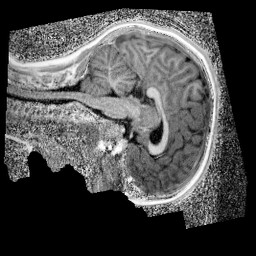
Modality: UNIT1_denoised
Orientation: sagittal
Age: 9
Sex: female
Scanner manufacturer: siemens
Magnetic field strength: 3 T
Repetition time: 4 s
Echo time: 0.00299 s